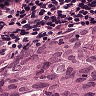
Metastatic tissue present: yes